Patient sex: M
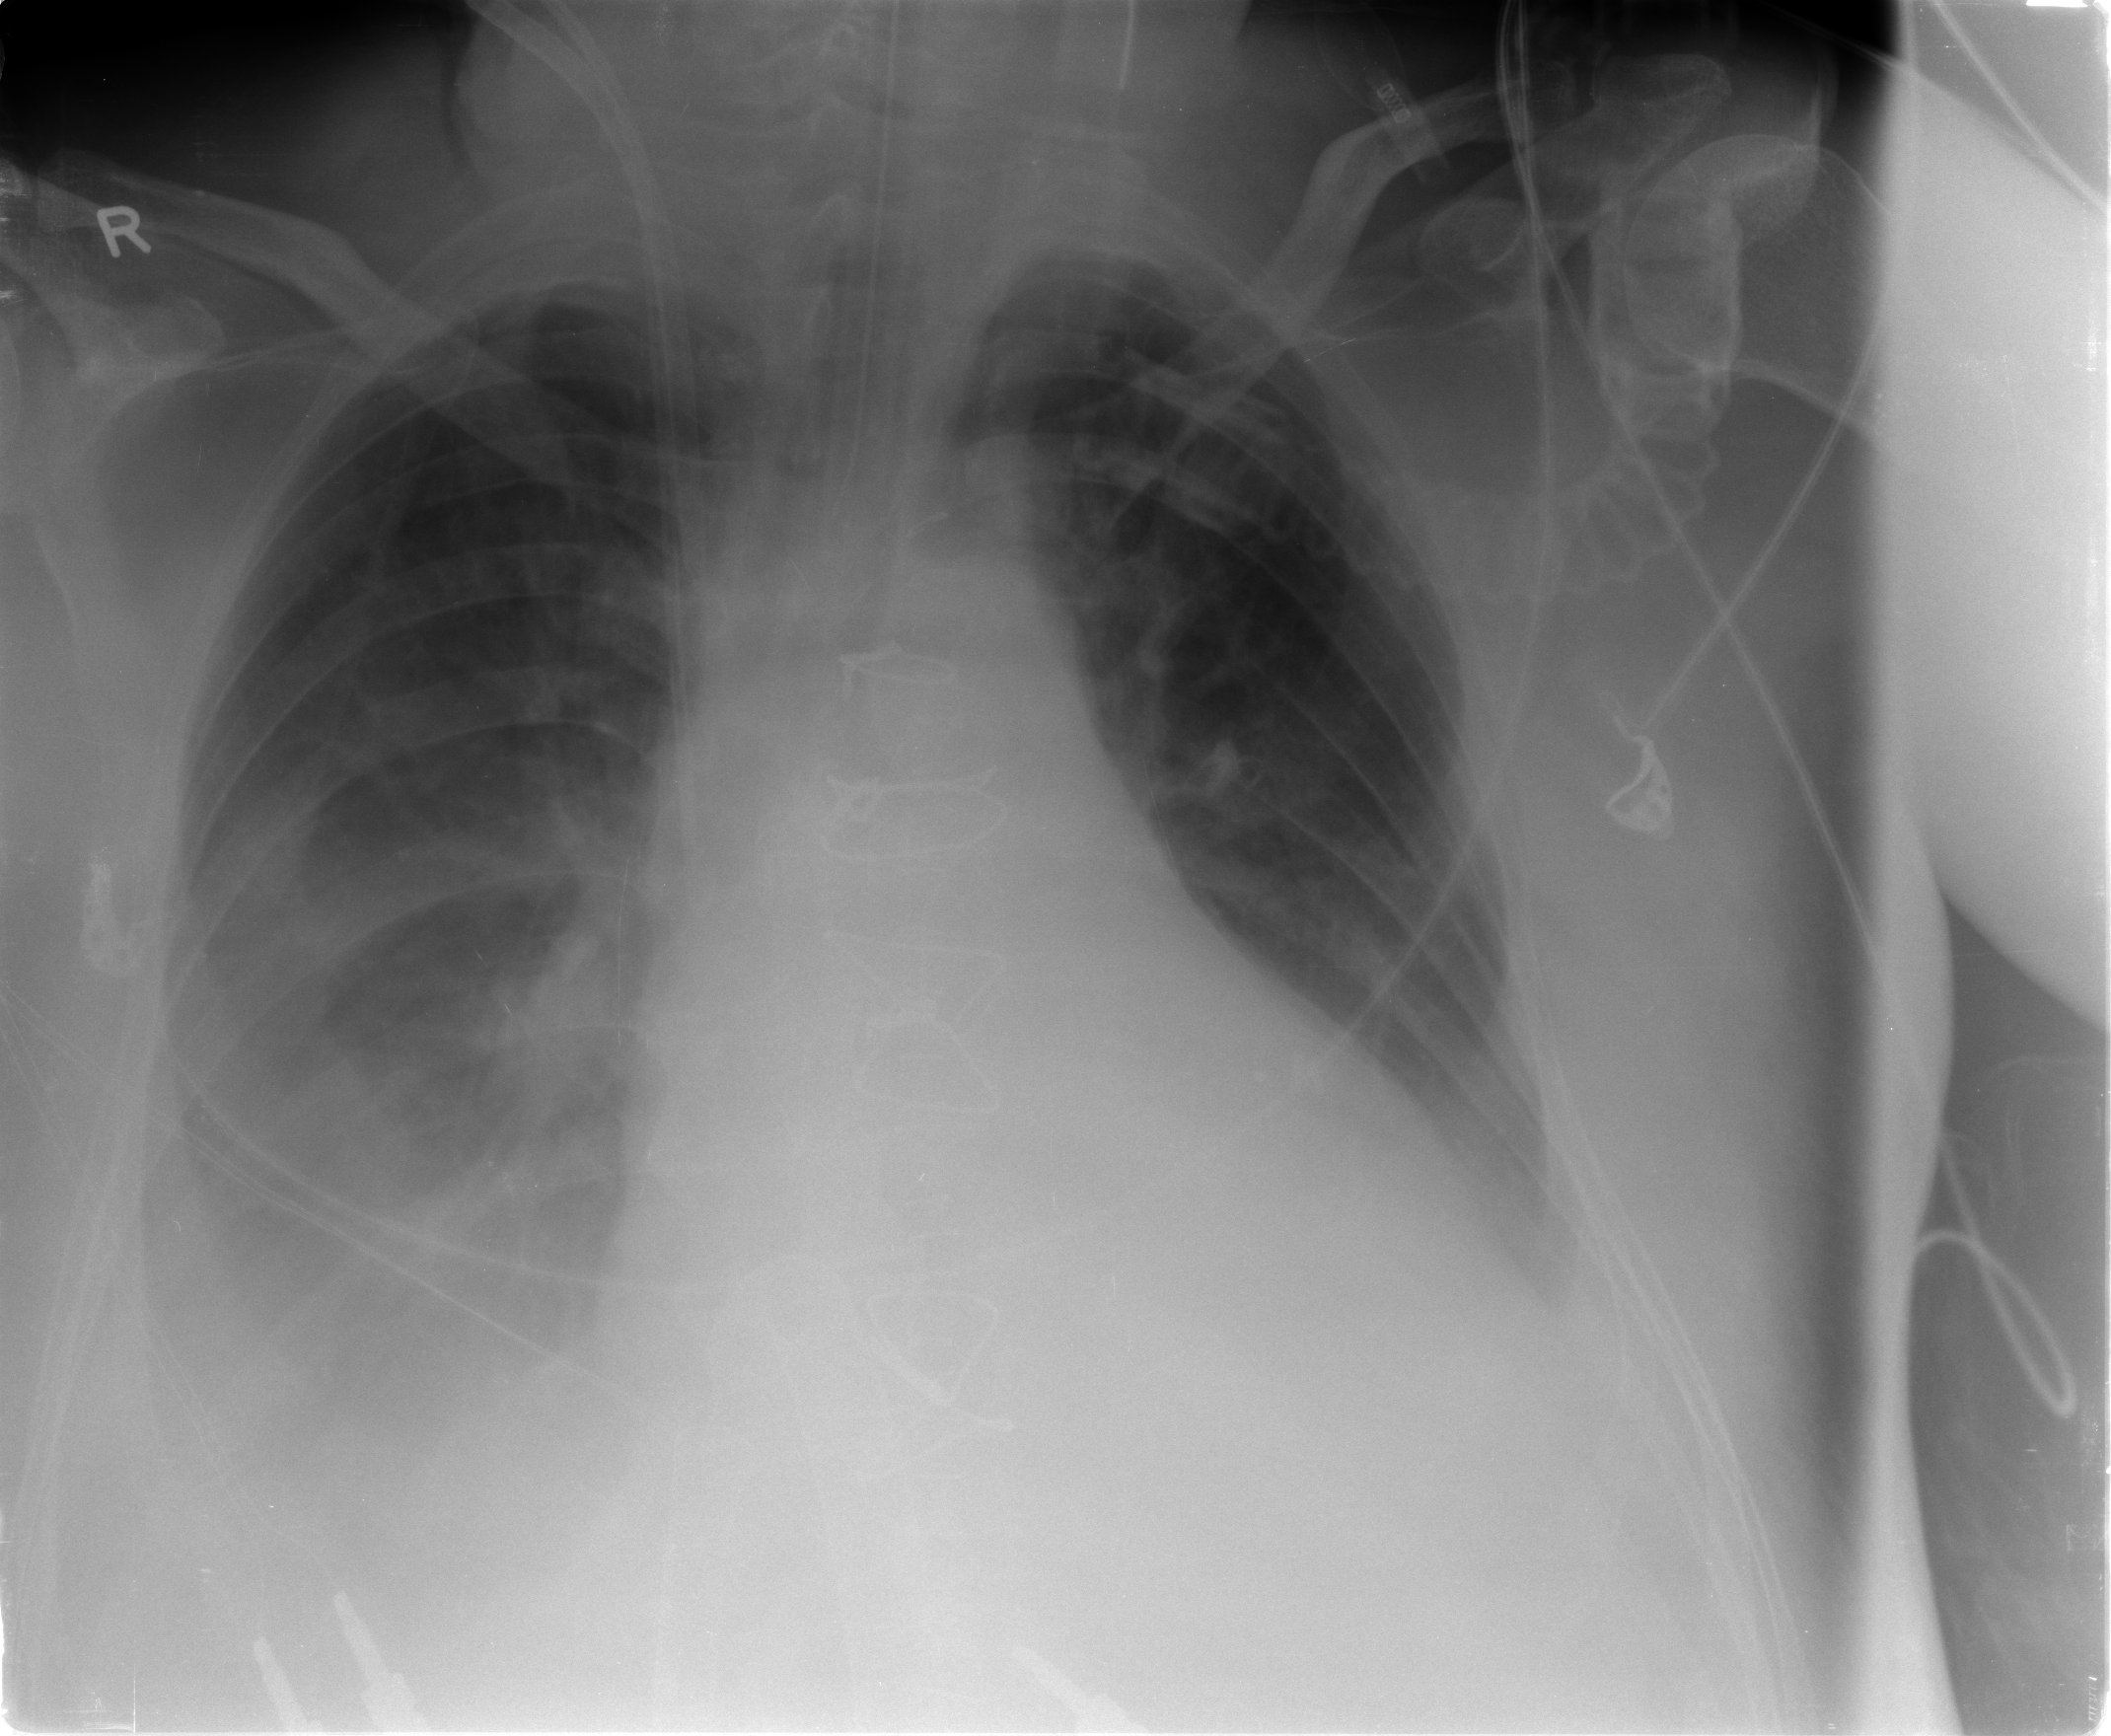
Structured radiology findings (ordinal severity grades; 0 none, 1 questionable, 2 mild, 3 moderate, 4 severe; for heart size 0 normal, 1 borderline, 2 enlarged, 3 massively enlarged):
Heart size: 2
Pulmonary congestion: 2
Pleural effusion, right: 3
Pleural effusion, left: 3
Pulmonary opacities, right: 2
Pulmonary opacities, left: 0
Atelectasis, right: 3
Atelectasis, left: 2